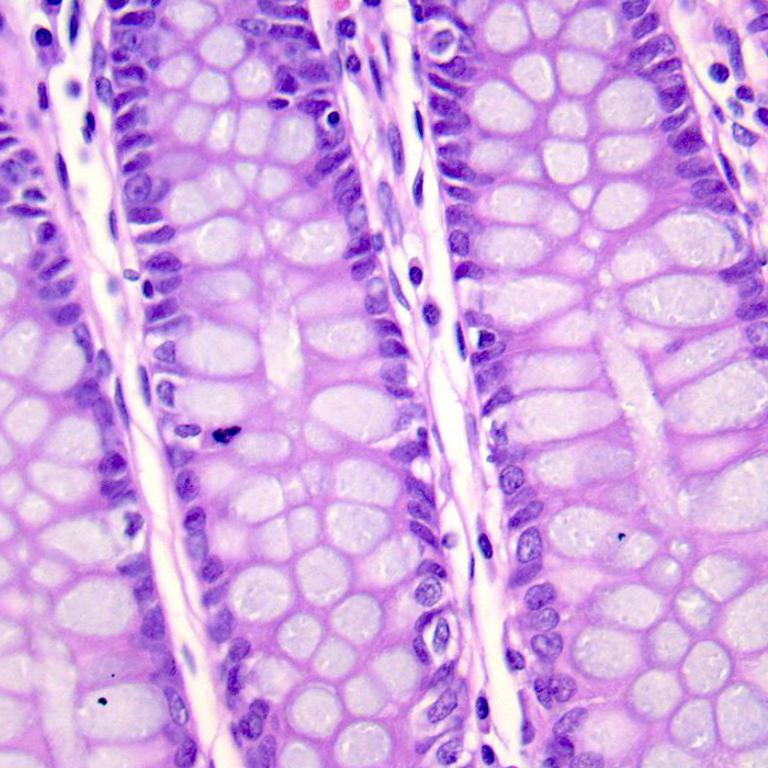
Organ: colon
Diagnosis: benign